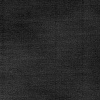
Atmospheric dust classification: dusty